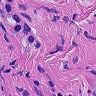
Metastatic tissue present: yes